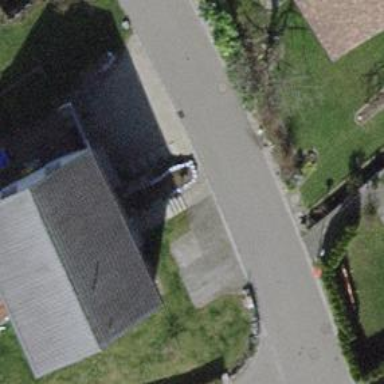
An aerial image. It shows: Residential road.